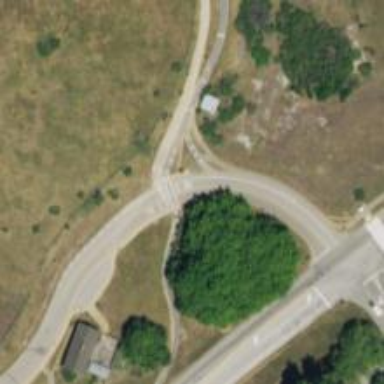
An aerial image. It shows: Marked crossing on asphalt cycleway road.